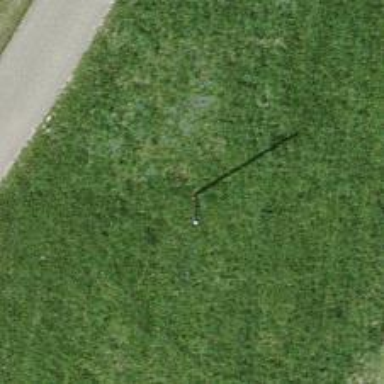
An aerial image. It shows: Utility pole as the man-made structure.